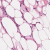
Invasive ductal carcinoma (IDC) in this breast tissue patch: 0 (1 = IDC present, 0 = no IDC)